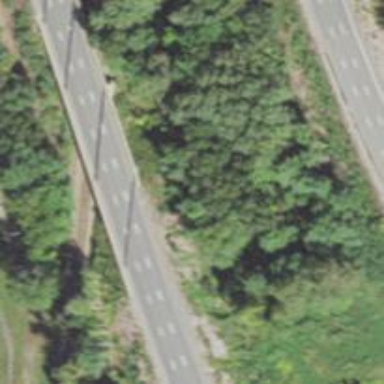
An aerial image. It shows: Motorway bridge.